Question: Web page is getting fancier each day, while the basis of structure is all the same.
That is css box model.
So I wonder if there is any kind of tool to analyze a page with css box. That is:
1. input a page (url);
2. output the box structure of the page (png);
For example, the output could be something like:

With this, we can do a better review or rework on this web page. Right?
I will appreciate it if you could tell me something you know about this.
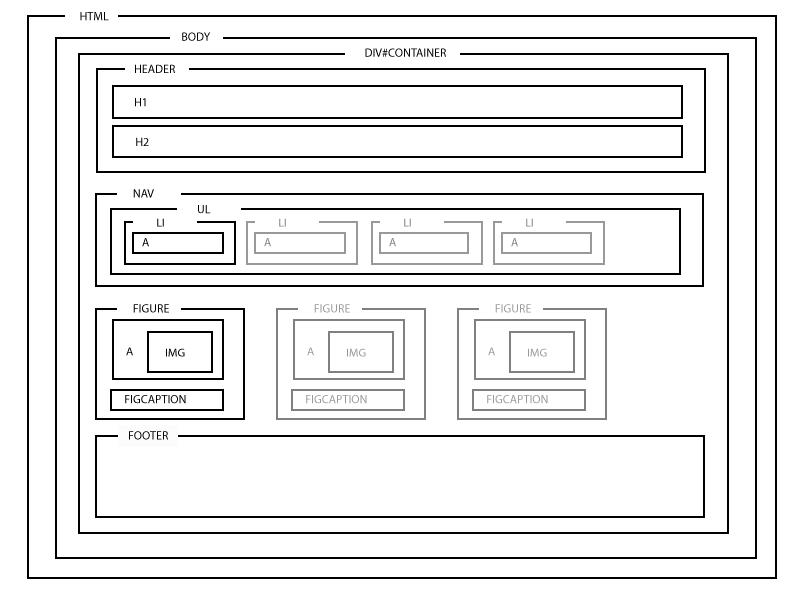
Answer: Firefox browser provides a 3D tool for detailed checking of web page. It is a very interesting tool. You can check it like this.
Open the web-page in firefox and right click anywhere on the page. Select the 'inspect element(Q)' from the menu. It will bring a new window at the bottom of page similar to firebug window. You can find the 3d view button on the right side. Click it and drag your webpage, then it will rotate as you like.
Here is the sample screenshot for apple.com website

<URL>